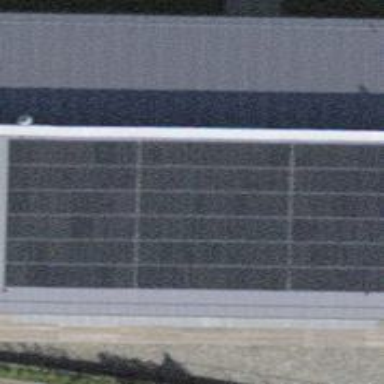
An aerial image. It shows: Solar photovoltaic panel generator.